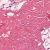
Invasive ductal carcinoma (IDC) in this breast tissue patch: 0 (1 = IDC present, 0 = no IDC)